Question: Im working on a layout for a website and I'm trying to set up my css rules for the layout in the following image:

I want left & right divs to extend to the height of content div, I'm not very familiar with the clear attribute and how to use it. Here's what I've done so far:
'''
<!DOCTYPE HTML PUBLIC "-//W3C//DTD HTML 4.01 Transitional//EN" "http://www.w3.org/TR/html4/loose.dtd">
<html>
<head>
<meta http-equiv="Content-Type" content="text/html; charset=iso-8859-7">
<title>Untitled Document</title>
<style type="text/css">
<!--
html, body
{
height: 100%;
min-height: 100%;
margin: 0;
padding: 0;
}
#header {
background: url(images/header.png) no-repeat;
margin-top: 0px;
margin-right: auto;
margin-bottom: 0px;
margin-left: auto;
clear: both;
padding: 15px;
width: 1013px;
height: 46px;
}
#wrapper {
clear: both;
width: 1043px;
margin-top: 10px;
margin-right: auto;
margin-bottom: 10px;
margin-left: auto;
height: 100%;
min-height: 100%;
}
#content {
background: #F00 url(images/fondo%20light.jpg) repeat;
margin-top: 0px;
margin-right: auto;
margin-bottom: 0px;
margin-left: auto;
color: #333;
z-index: 1;
float: left;
width: 985px;
clear: none;
padding: 0px;
height: 150px;
}
#lines-left {
background: url(images/lines-left.png) no-repeat;
float: left;
width: 17px;
height: 100%;
margin-left: 13px;
}
#lines-right {
background: url(images/lines-right.png) no-repeat;
float: right;
width: 17px;
height: 100%;
padding: 0px;
margin-top: 0px;
margin-right: 11px;
margin-bottom: 0px;
margin-left: 0px;
}
body {
background: url(images/dark-pattern.jpg);
font-family: "Trebuchet MS", Arial, Helvetica, sans-serif;
font-size: 11px;
color: #FFF;
margin: 0px;
}
#footer {
background: url(images/footer.png) no-repeat;
height: 140px;
margin-top: 0px;
margin-right: auto;
margin-bottom: 0px;
margin-left: auto;
clear: both;
padding: 15px;
width: 1013px;
}
-->
</style>
</head>
<body>
<div id="wrapper">
<div id="header">Content for id "header" Goes Here</div>
<div id="lines-left">&nbsp;</div>
<div id="content">Content for id "content" Goes Here</div>
<div id="lines-right">&nbsp;</div>
<div id="footer">Content for id "footer" Goes Here</div>
</div>
</body>
</html>
'''
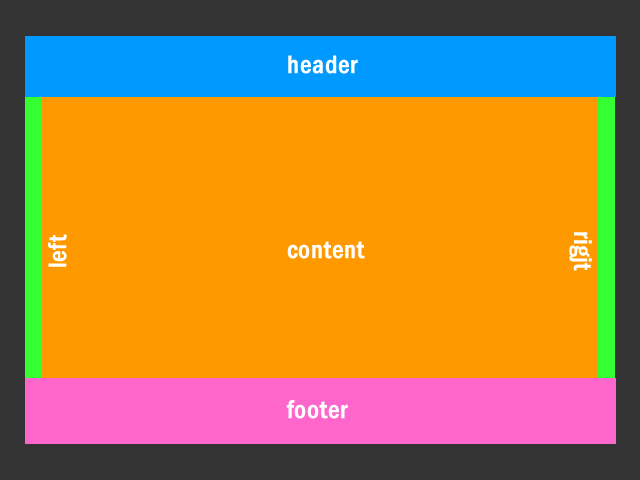
Answer: Adventures with <URL>!
<URL>
Since you want 100% height - which is a pain in the ass most of the time - and all your columns and rows seem to be of a fixed width/height, this becomes really easy with fixed positioning, which allows you to specify how far every edge of every container should be from the sides of the browser page.